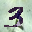
Label: 3